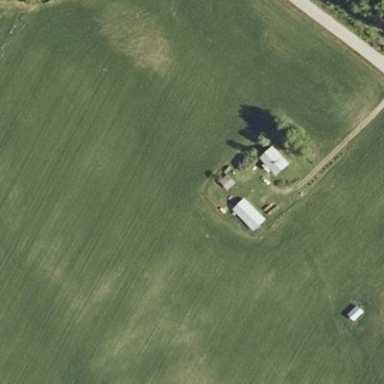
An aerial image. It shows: Farmyard area.